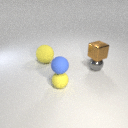
small blue rubber sphere to the left of small brown metal cube